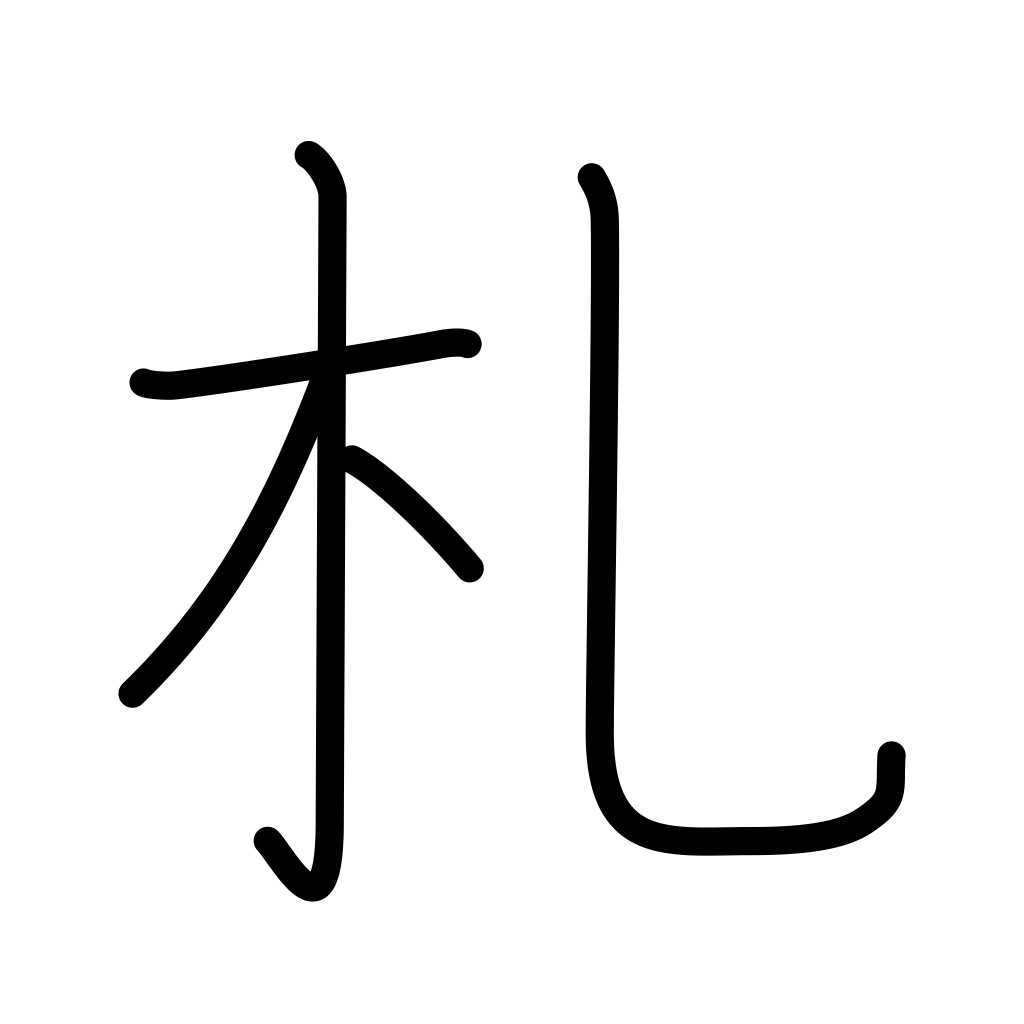
Meaning: tag, paper money, counter for bonds, placard, bid